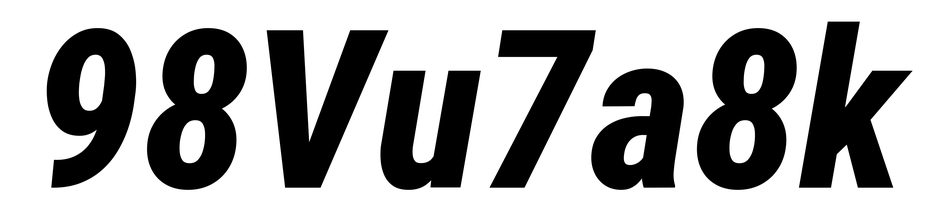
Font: Roboto-Italic_Condensed_ExtraBold_Italic